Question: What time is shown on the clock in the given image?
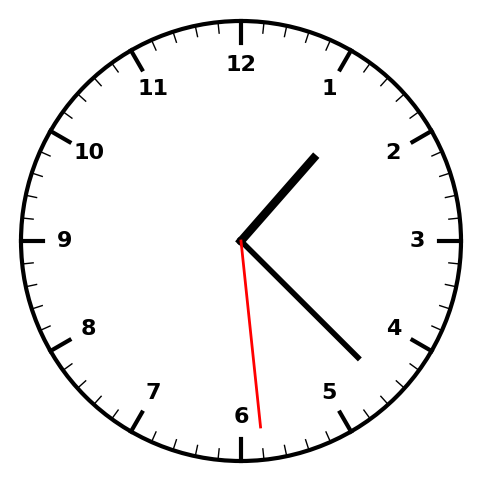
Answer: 01:22:29